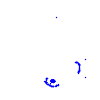
Particle: electron